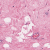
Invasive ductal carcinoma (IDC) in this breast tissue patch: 0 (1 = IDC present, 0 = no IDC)